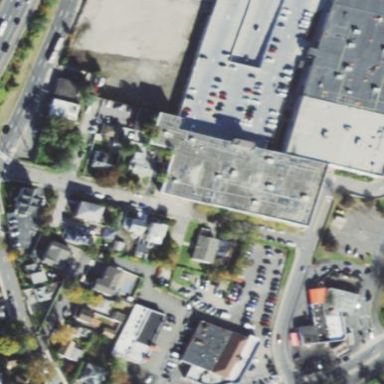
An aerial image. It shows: Retail building.